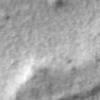
Label: no_change